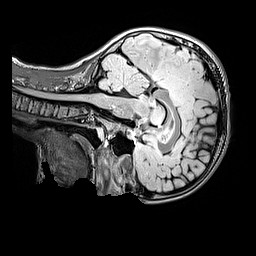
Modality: FLAIR
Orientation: sagittal
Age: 11
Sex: female
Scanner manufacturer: siemens
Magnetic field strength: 3 T
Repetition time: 5 s
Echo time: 0.388 s